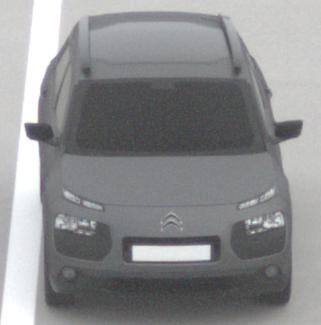
Make: Citroen
Model: C4 Cactus PureTech 75
Detailed model: C4 Cactus
Model produced from: 2014/09
Model produced until: 2015/03
Doors: 5
Color: gray
Road condition: dry road
Daytime: morning or afternoon
Contrast: low contrast